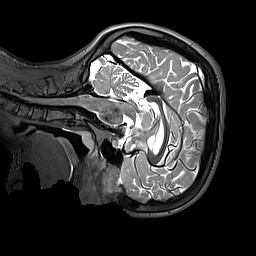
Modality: T2w
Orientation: sagittal
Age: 13
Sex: female
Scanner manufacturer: siemens
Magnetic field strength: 3 T
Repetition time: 3.2 s
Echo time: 0.408 s